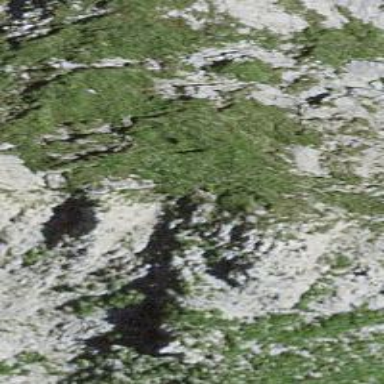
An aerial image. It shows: Arete in nature.